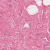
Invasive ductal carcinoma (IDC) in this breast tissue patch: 0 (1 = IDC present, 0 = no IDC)